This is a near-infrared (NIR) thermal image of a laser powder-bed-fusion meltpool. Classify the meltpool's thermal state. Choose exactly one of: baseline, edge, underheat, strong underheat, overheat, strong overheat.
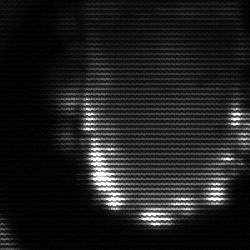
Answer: baseline